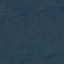
Land use / land cover: Forest